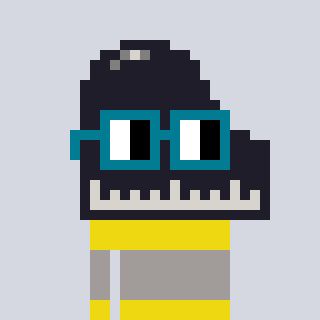
a pixel art character with square dark green glasses, a piano-shaped head and a yellow-colored body on a cool background